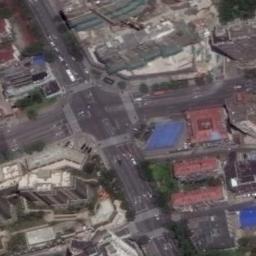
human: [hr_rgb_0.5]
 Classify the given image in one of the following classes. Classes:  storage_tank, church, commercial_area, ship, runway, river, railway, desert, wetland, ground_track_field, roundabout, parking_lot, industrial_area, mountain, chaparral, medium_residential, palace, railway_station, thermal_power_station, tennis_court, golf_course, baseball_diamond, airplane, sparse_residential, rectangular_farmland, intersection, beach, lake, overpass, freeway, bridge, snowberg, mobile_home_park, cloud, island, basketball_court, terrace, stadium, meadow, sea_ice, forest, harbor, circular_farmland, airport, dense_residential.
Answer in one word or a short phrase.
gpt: intersection